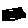
Label: car